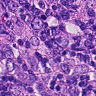
Metastatic tissue present: yes